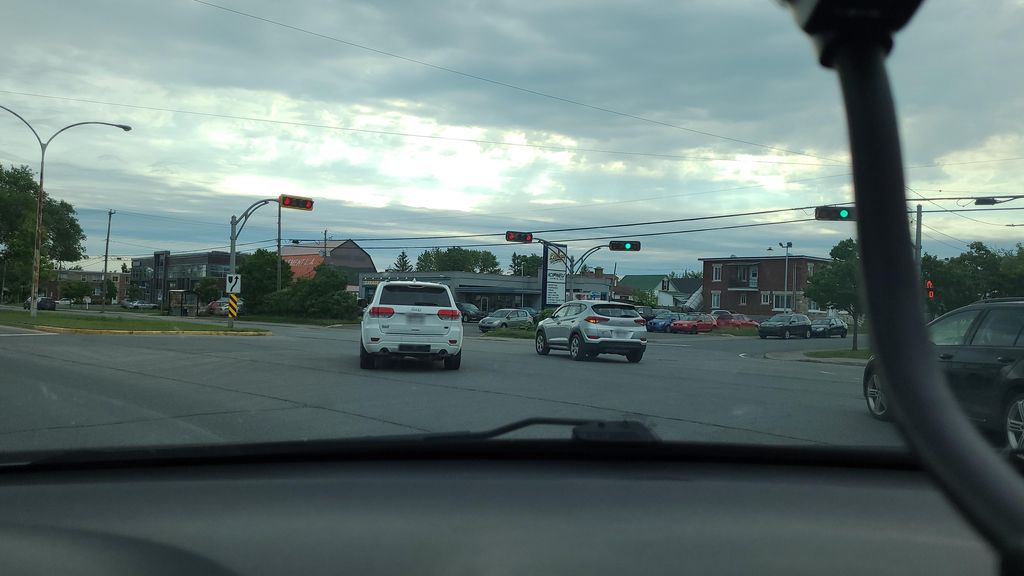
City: montreal